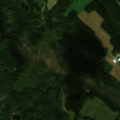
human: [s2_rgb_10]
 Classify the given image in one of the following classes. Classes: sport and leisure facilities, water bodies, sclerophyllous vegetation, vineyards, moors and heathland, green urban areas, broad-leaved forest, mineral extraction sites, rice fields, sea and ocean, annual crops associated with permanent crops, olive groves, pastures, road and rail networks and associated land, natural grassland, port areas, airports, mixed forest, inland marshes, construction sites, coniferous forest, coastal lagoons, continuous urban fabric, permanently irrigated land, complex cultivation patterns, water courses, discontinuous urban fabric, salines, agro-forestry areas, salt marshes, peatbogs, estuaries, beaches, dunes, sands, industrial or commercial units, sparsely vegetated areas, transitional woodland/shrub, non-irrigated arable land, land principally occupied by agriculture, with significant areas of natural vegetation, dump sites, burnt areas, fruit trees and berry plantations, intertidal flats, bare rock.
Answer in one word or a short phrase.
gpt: land principally occupied by agriculture, with significant areas of natural vegetation, mixed forest, transitional woodland/shrub